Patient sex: F
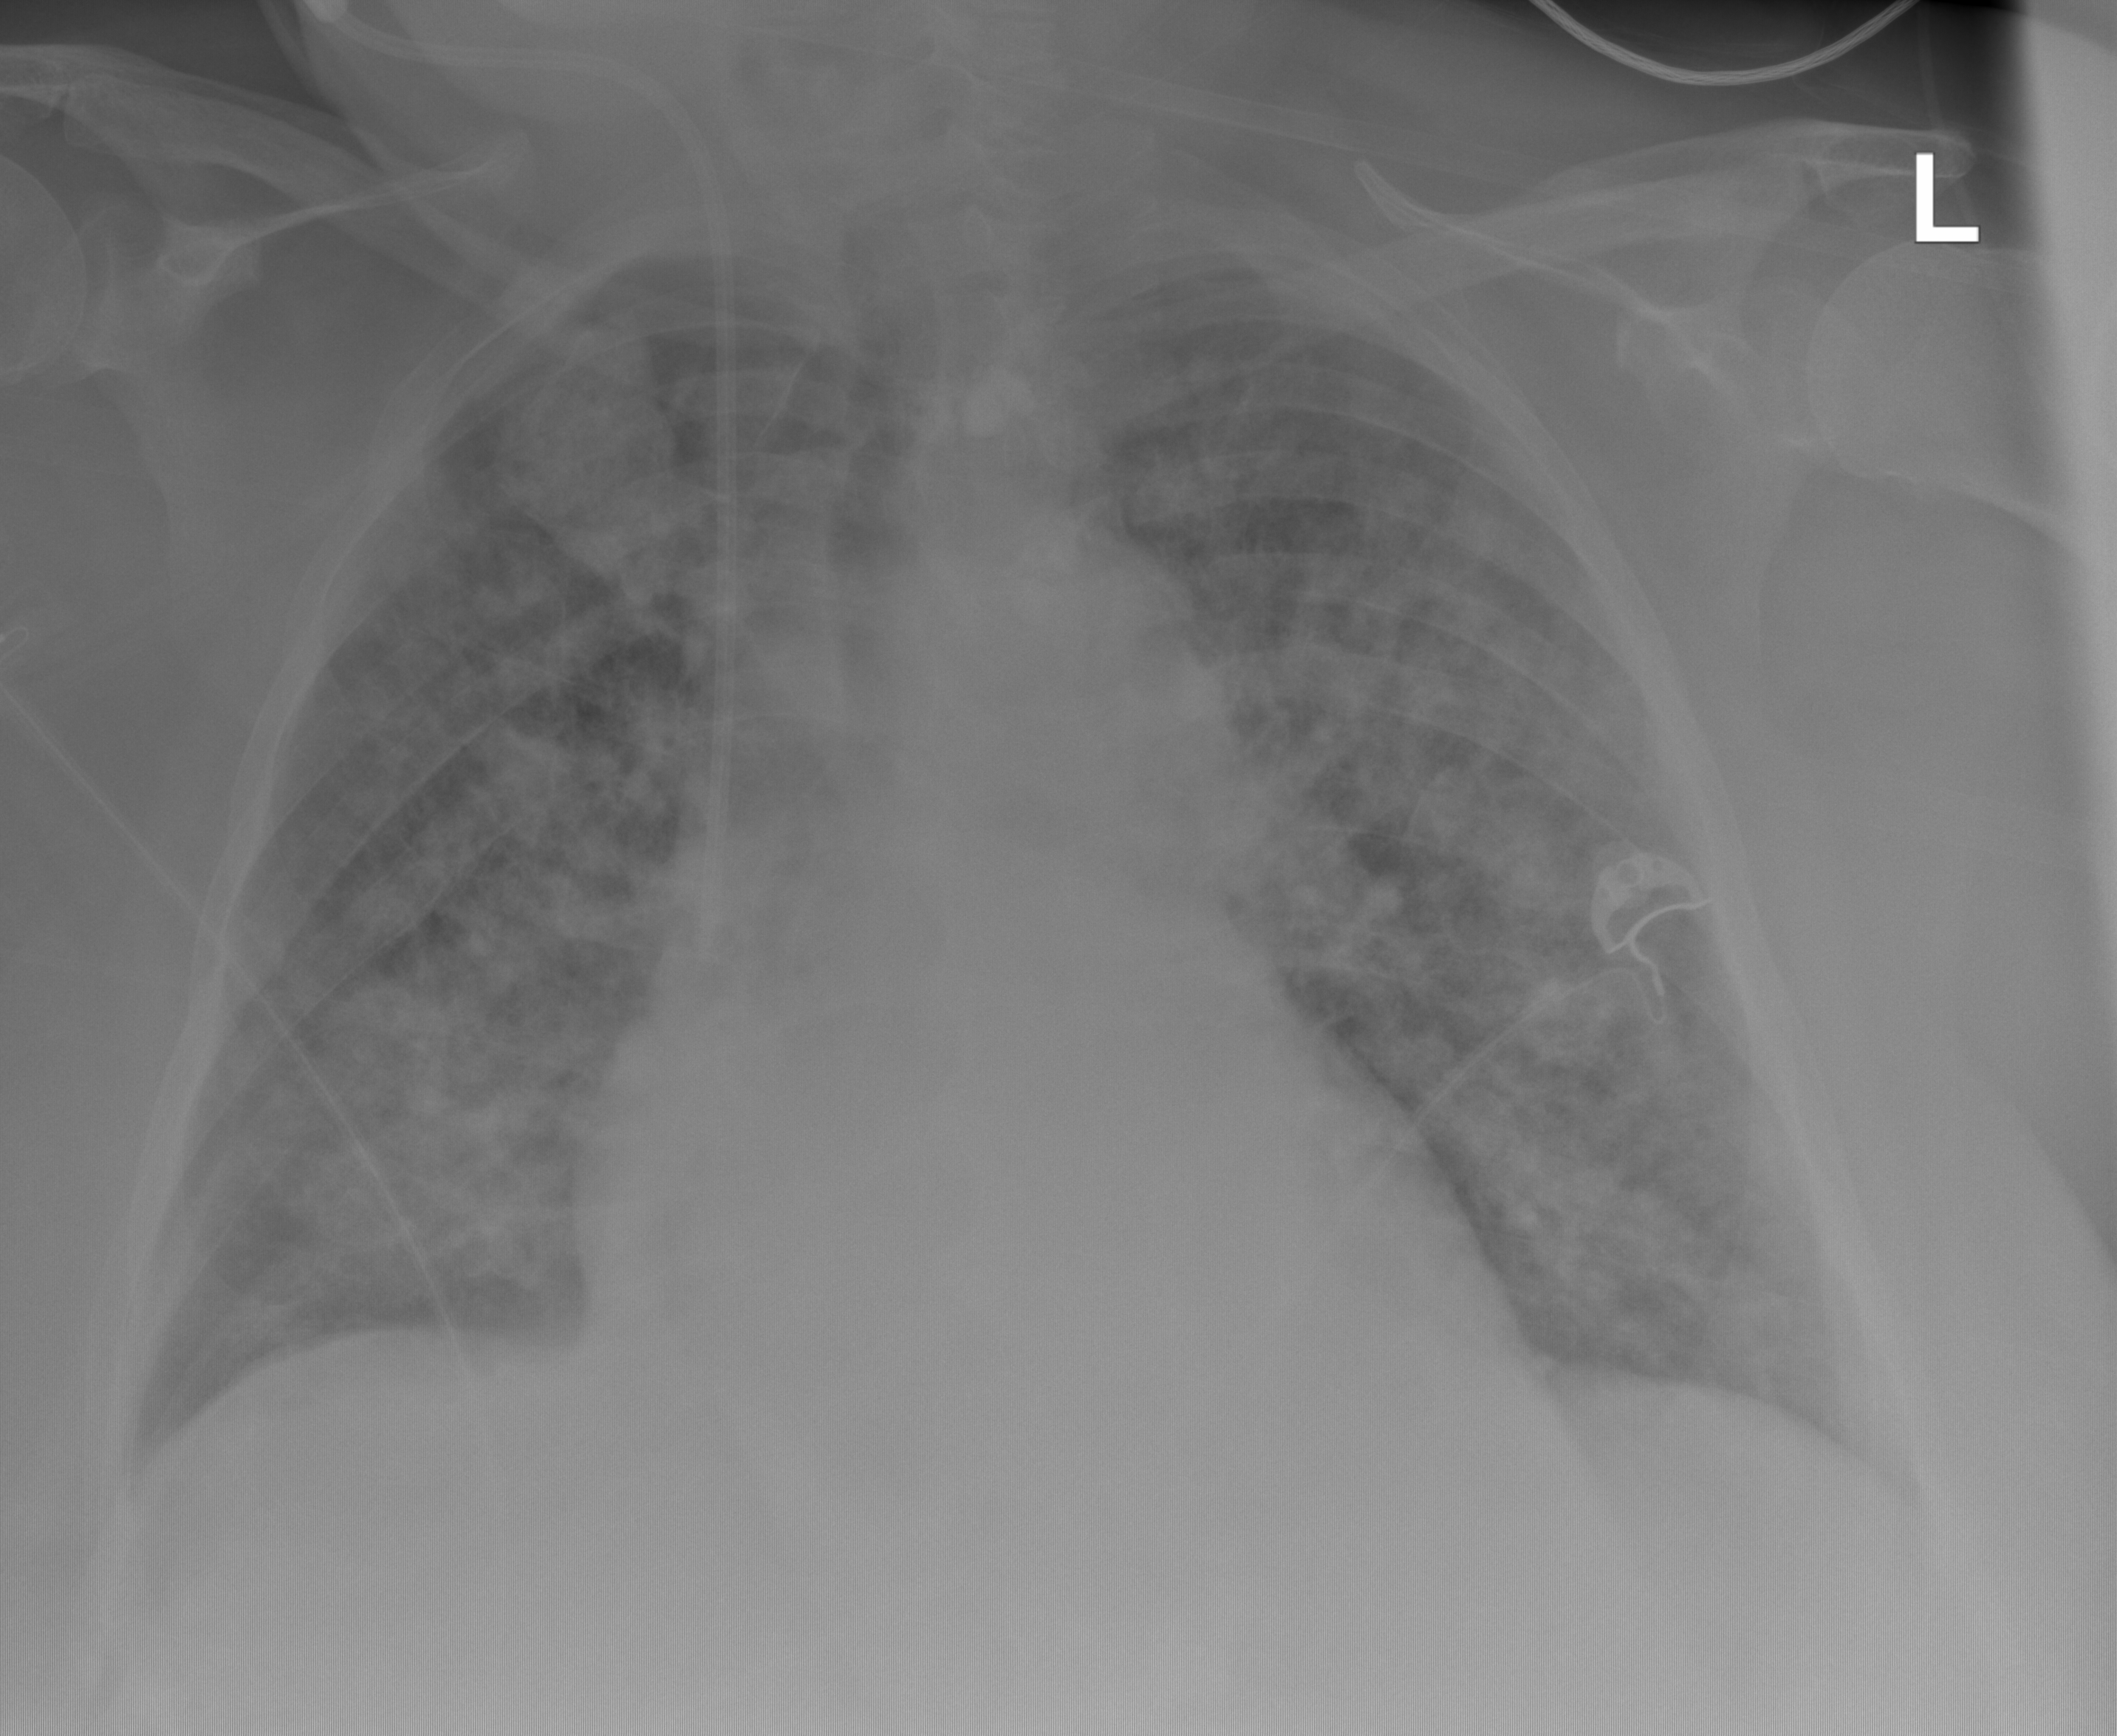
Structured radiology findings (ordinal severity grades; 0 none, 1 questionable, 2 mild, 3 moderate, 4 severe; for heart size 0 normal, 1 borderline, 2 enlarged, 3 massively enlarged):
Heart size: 1
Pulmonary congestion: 0
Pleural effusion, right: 0
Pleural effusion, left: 0
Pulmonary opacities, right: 3
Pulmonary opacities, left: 3
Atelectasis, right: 2
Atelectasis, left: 2